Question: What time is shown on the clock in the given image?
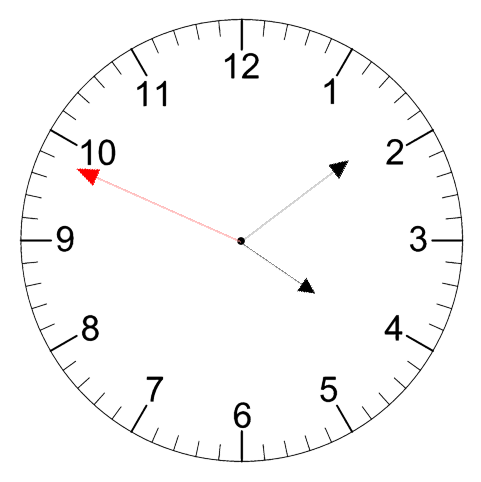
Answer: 04:08:49